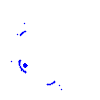
Particle: kaon